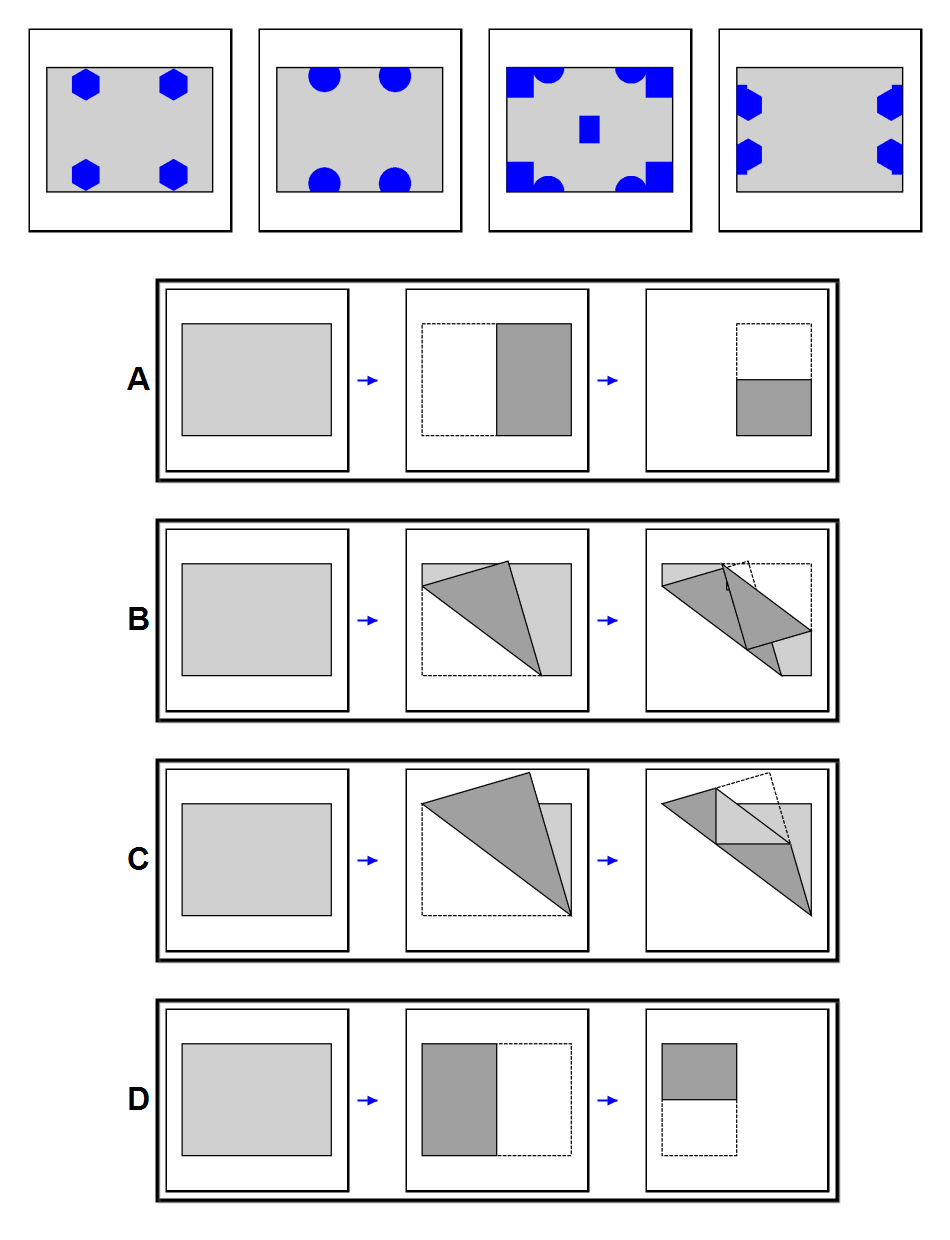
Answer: D